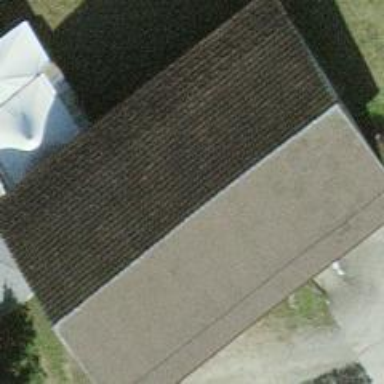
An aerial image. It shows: Farm building.